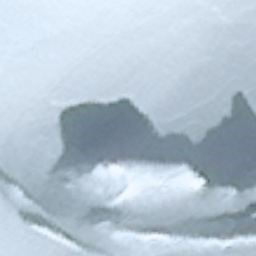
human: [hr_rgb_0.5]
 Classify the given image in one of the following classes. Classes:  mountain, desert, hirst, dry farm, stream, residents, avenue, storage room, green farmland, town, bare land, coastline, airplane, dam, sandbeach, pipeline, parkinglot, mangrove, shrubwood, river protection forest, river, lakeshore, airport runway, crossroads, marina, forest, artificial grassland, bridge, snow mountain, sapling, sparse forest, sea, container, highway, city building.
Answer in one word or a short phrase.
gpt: snow mountain